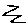
Label: zigzag